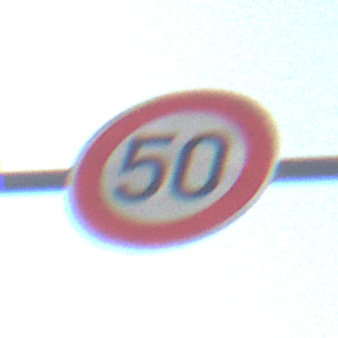
Verkehrszeichen: Geschwindigkeit50
Umgebung: Outdoor, Urban
Tageszeit: MorningAfternoon
Wetter: Clear
Licht: Natural
Jahreszeit: NotSpecified
Kontrast: HighContrast